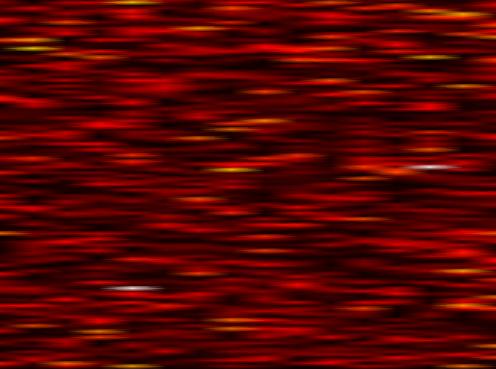
Label: WOLA